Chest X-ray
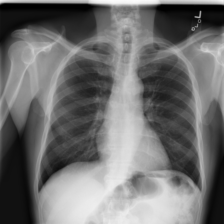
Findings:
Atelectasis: negative
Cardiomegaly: negative
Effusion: negative
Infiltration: negative
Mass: negative
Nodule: negative
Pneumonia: negative
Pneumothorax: negative
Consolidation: negative
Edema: negative
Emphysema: negative
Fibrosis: negative
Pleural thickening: negative
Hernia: negative